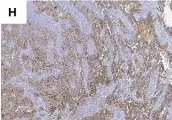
The tumor cells in the HGSOC were diffusely positive for. CA125.
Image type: pathology (immunostaining)